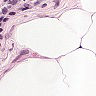
Metastatic tissue present: no